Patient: sex M, age 65
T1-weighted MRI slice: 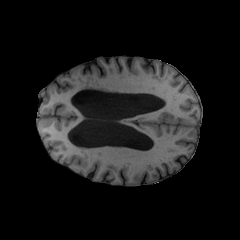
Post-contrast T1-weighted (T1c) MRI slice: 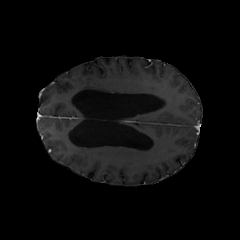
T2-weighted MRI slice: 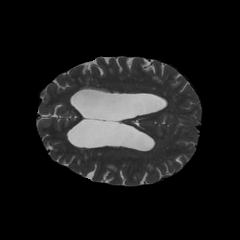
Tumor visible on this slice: no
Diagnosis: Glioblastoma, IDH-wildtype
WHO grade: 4